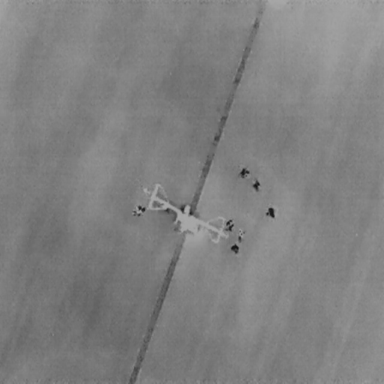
There are eight People in the infrared image.